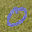
Label: 0